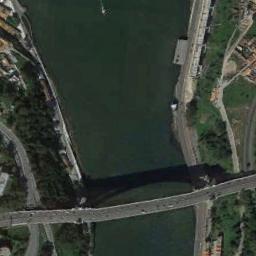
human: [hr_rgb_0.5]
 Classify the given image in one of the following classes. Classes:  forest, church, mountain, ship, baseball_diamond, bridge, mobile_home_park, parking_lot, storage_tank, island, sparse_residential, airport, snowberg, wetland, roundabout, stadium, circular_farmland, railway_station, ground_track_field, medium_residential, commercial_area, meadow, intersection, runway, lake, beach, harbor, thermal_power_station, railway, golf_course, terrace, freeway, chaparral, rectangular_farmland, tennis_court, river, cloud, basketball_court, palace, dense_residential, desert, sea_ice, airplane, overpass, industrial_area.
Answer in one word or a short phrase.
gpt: bridge